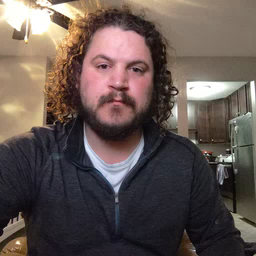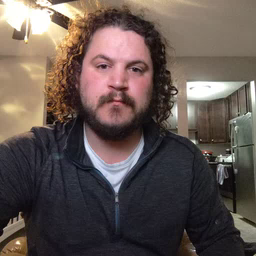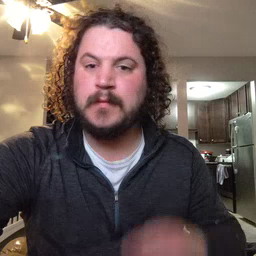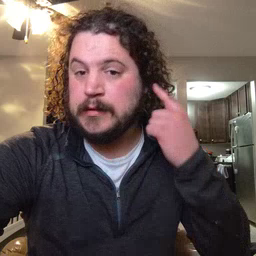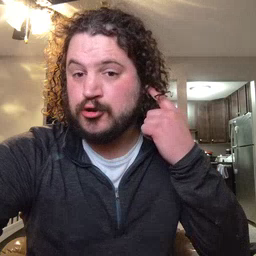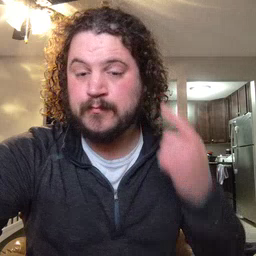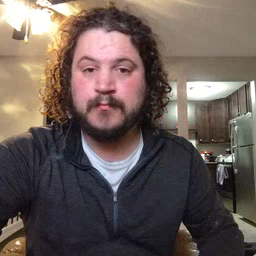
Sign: ear